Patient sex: F
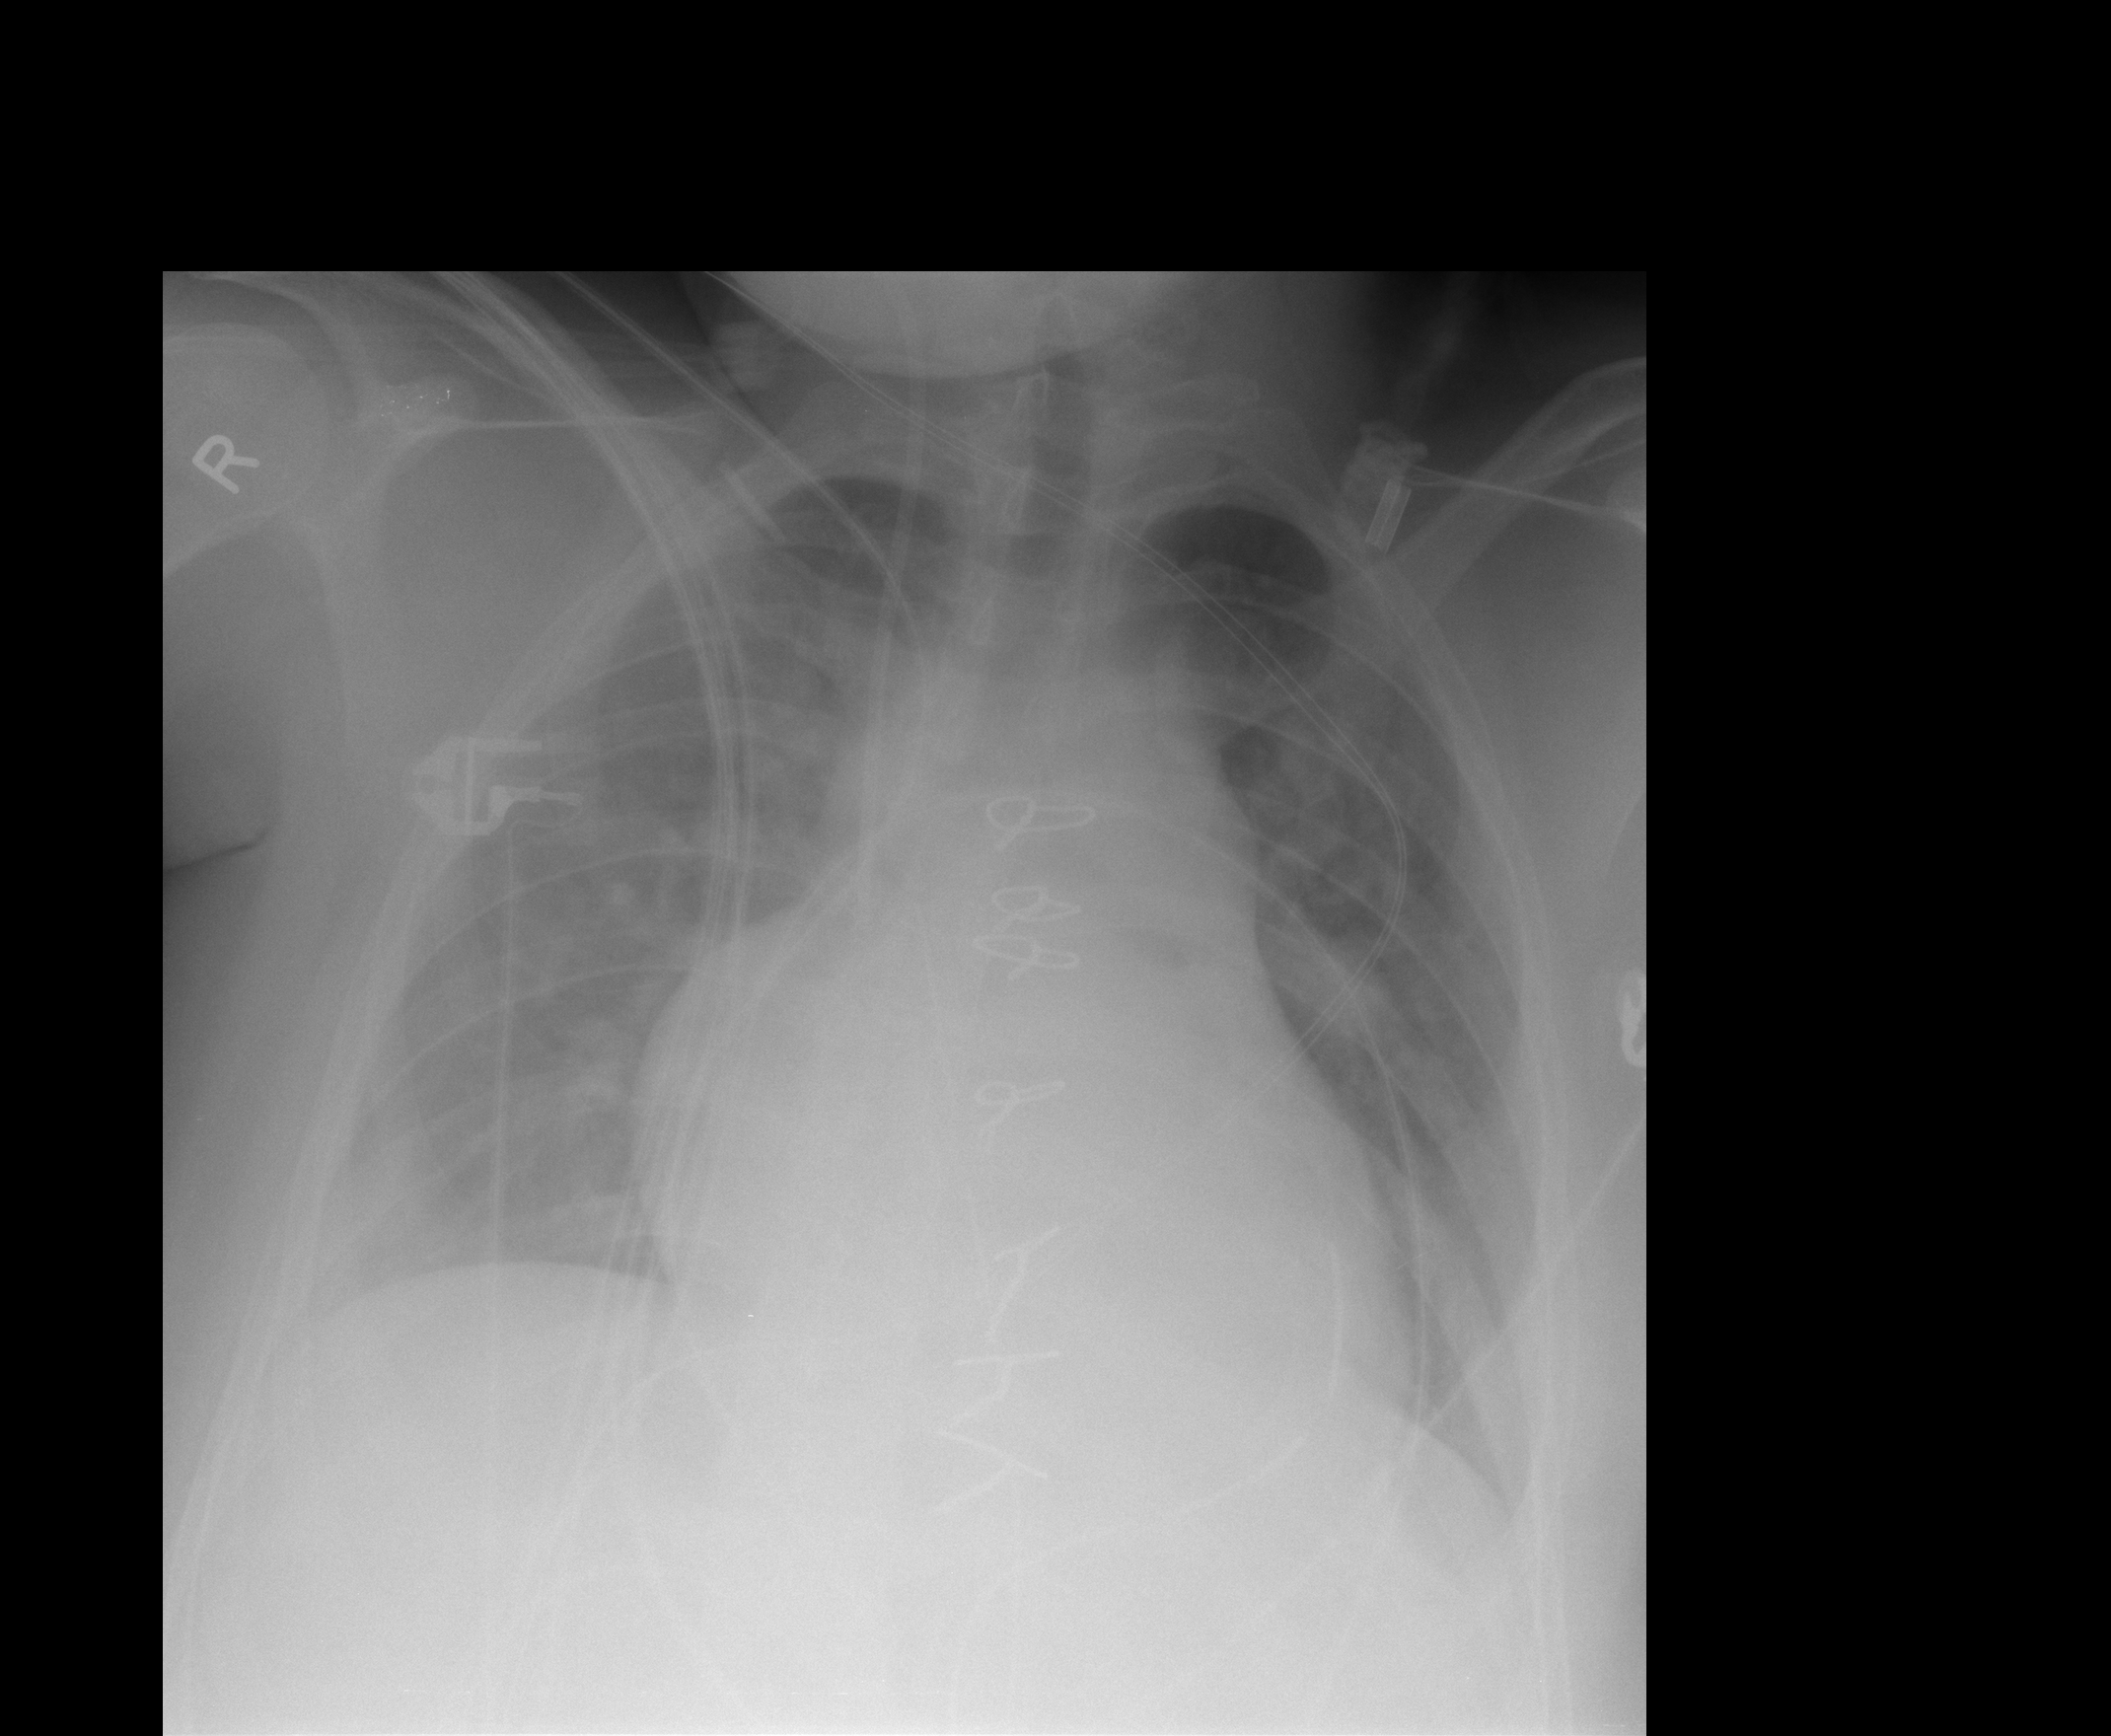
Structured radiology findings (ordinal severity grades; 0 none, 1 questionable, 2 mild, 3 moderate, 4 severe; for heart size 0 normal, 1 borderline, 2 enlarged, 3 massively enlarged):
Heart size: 2
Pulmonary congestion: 2
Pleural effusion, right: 2
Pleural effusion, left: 2
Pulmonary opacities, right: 1
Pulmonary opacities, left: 1
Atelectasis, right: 2
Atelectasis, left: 1